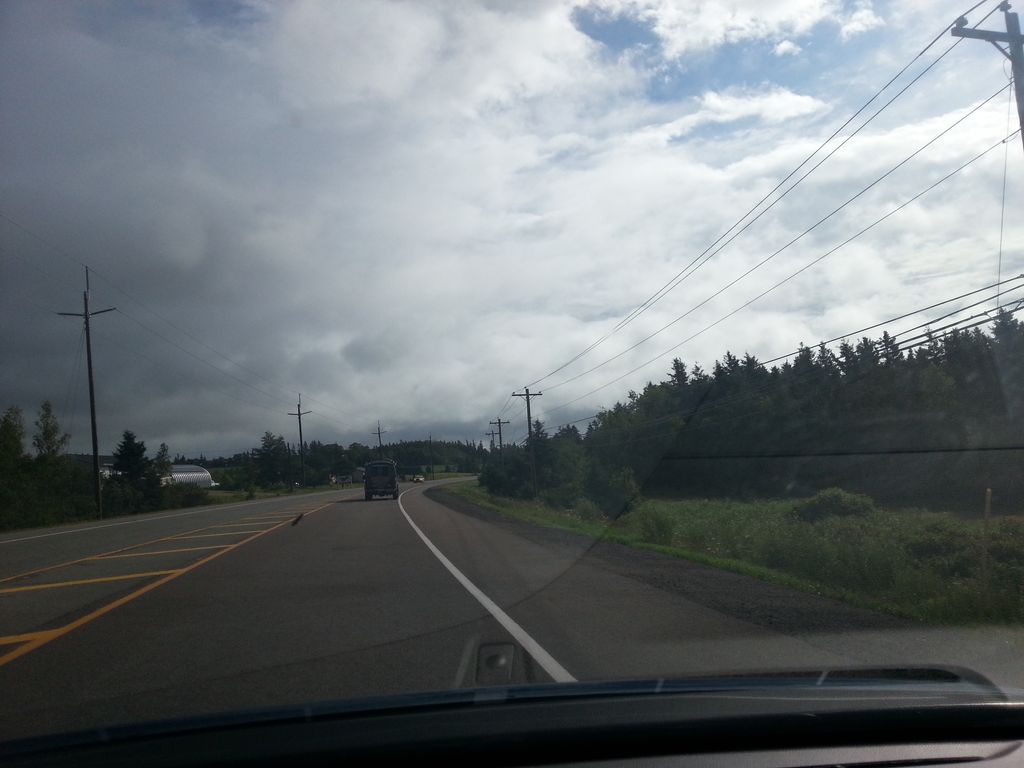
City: charlottetown